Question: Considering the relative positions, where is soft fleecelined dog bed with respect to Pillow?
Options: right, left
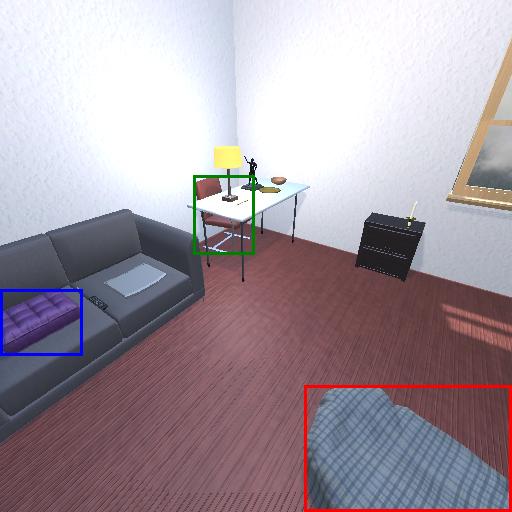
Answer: right